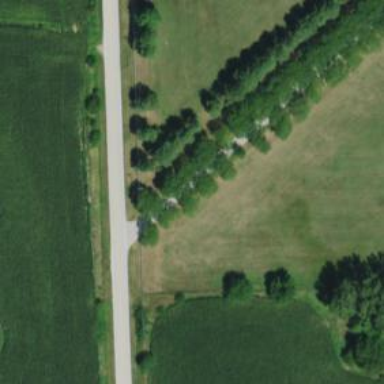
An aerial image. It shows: Driveway.